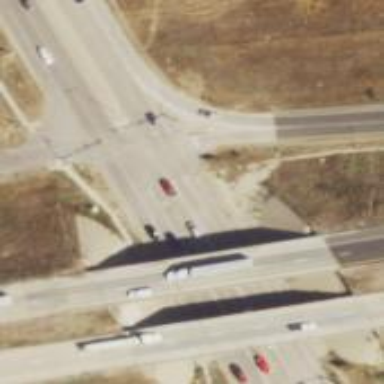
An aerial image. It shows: Trunk highway with expressway features.